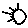
Label: sun